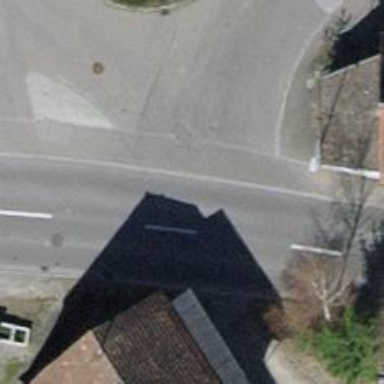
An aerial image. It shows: Unclassified road with asphalt surface.